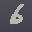
Label: 6